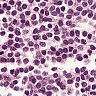
Metastatic tissue present: no